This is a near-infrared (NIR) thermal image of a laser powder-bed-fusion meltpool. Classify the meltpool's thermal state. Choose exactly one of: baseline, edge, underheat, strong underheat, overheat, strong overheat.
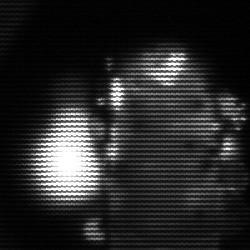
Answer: strong underheat